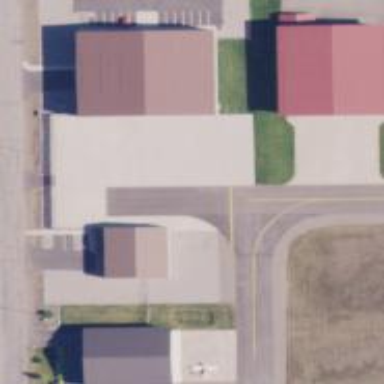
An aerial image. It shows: View of taxiway at the airport.